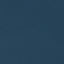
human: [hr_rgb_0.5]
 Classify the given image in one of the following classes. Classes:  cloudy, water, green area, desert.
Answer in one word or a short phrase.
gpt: water